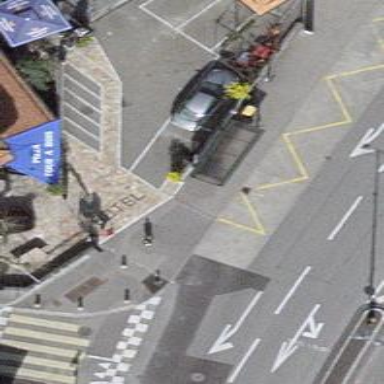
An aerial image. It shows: Sidewalk with asphalt surface leading to platform for public transport. The platform has shelter.